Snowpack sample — Buffalo Mountain, Silverthorne, Colorado, USA (1/25/25, 10:11 AM MST)
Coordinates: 39.6222, -106.1139
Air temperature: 22 °F
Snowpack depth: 110 cm
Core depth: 40 cm
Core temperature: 46.4 °F
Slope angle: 12°, slope face: 102°
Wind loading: high
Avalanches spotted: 0
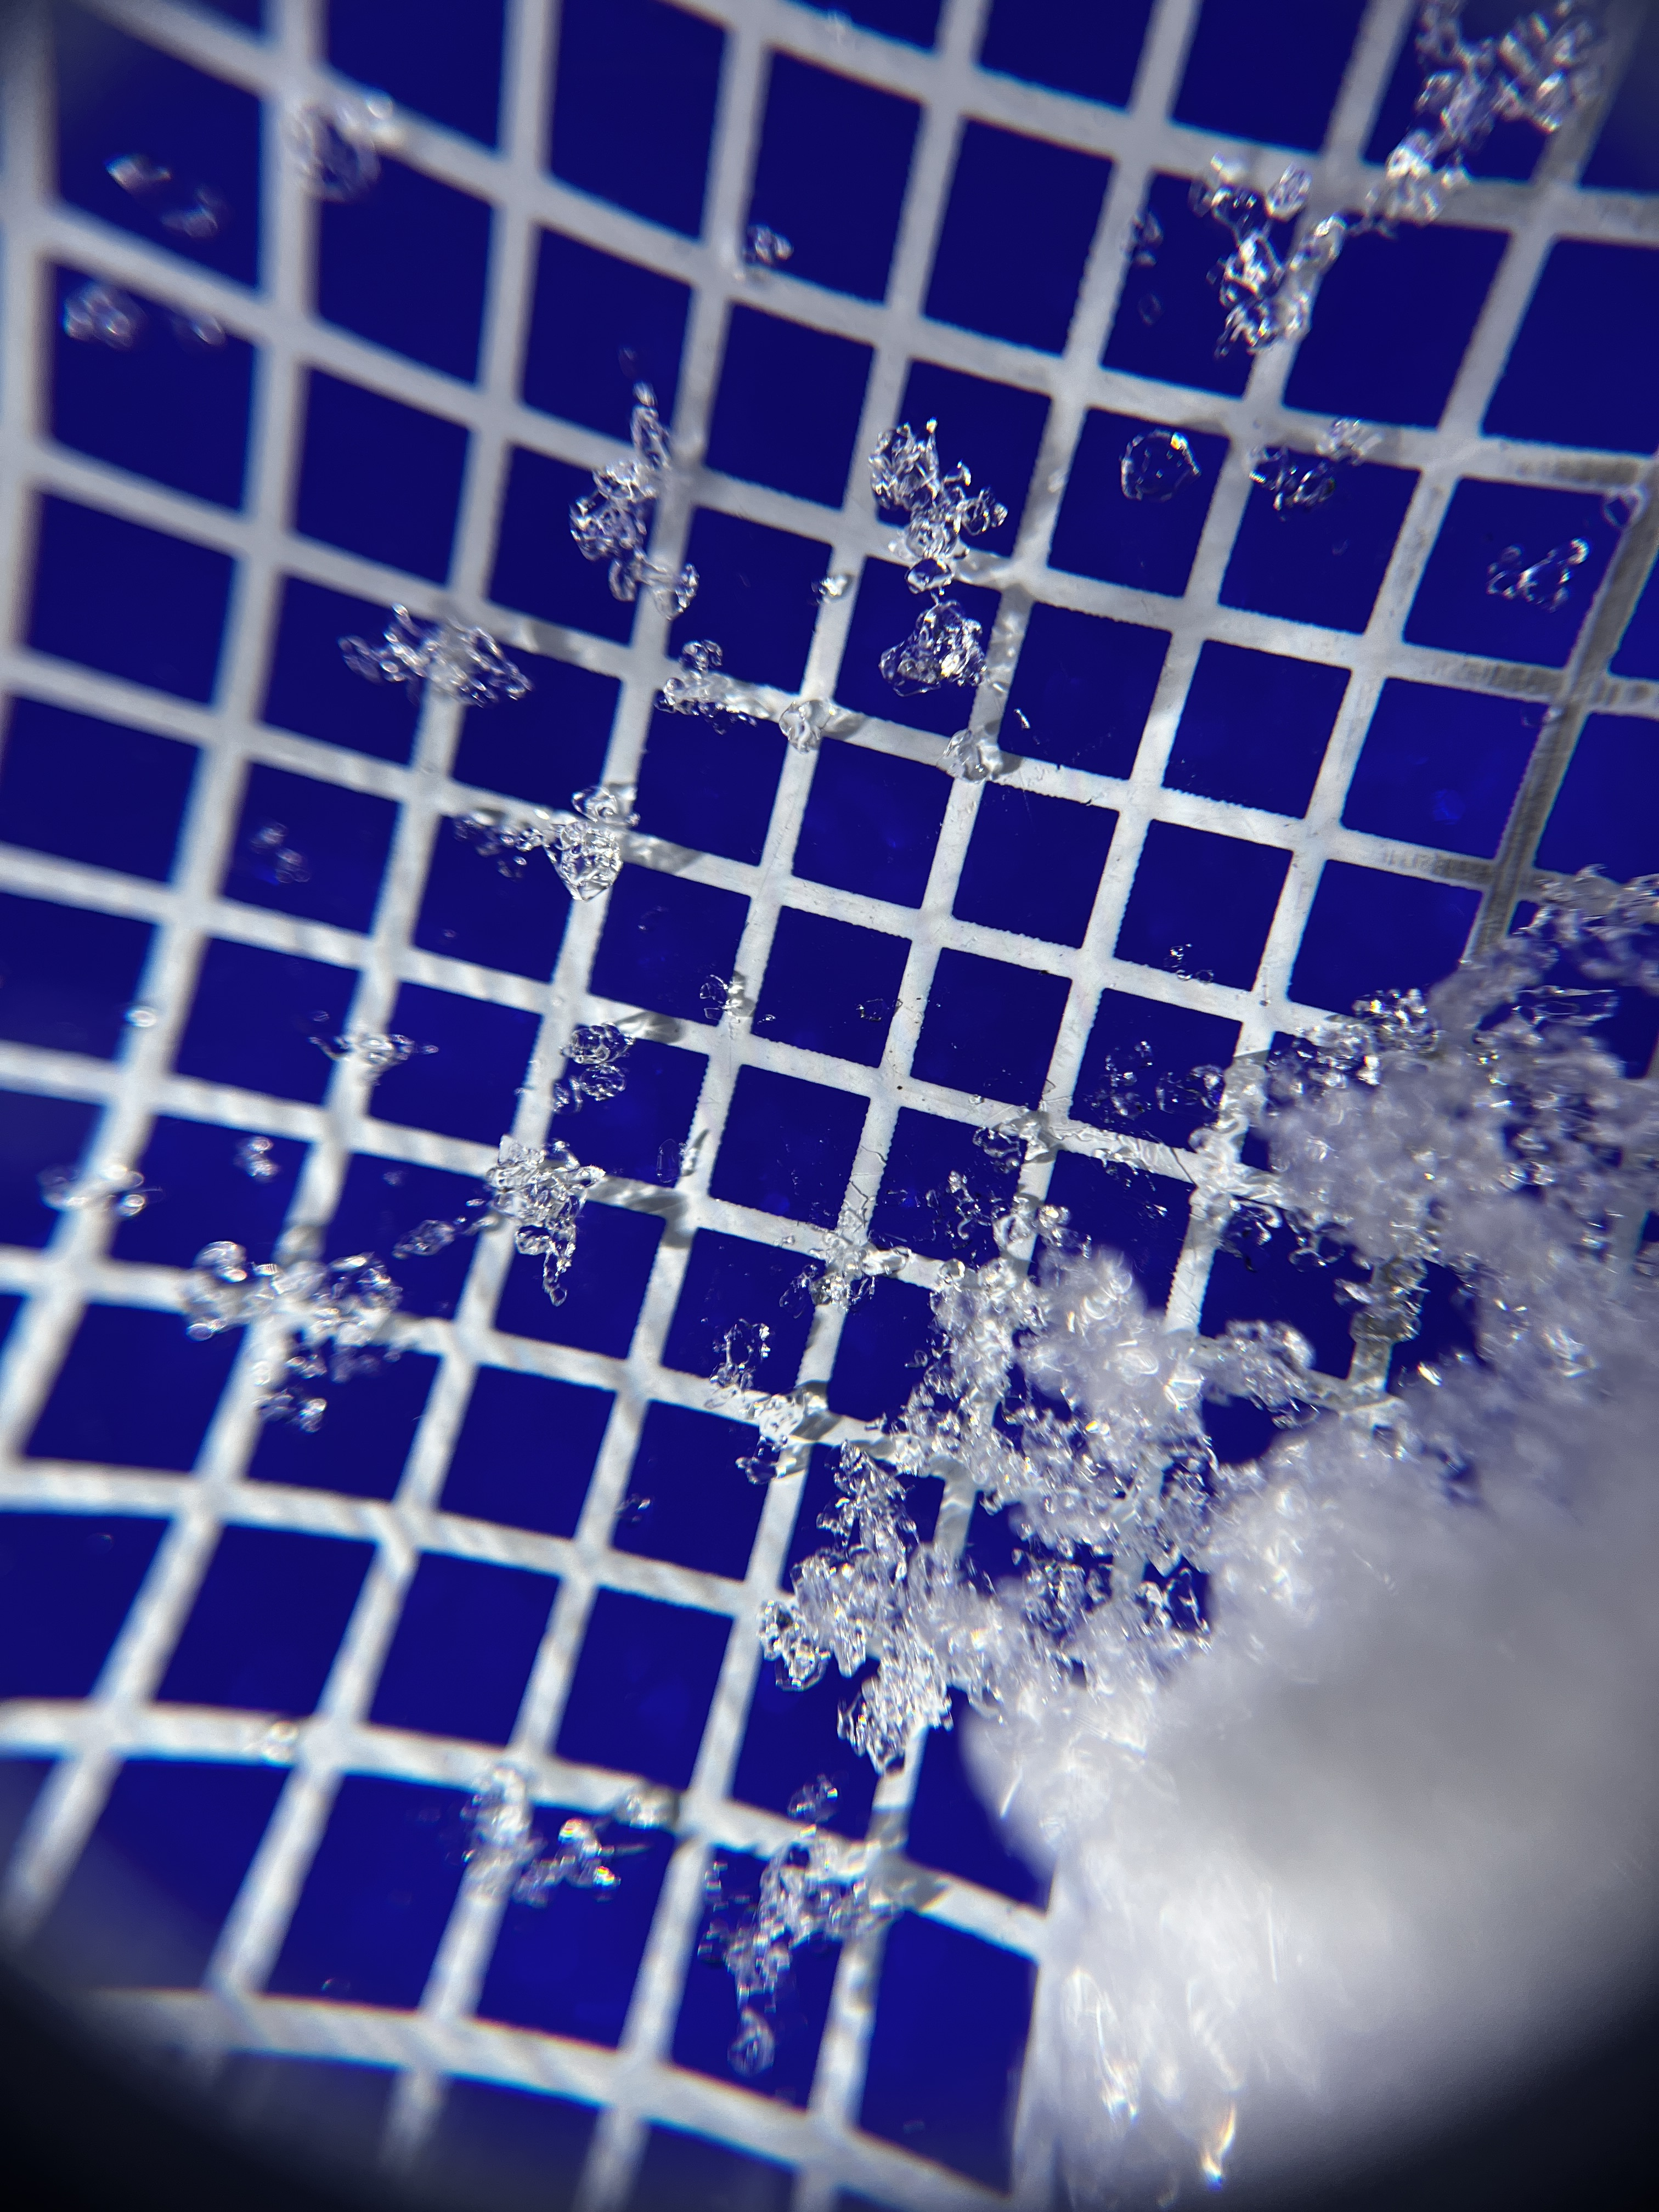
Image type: magnified_profile
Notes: No avalanches nearby, collected on the outskirts of a fire break 15 meters from the treeline, on way to Buffalo and Red Mountain